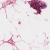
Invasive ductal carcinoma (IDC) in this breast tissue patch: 0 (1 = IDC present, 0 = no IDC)